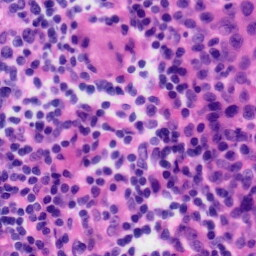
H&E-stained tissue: Tonsil